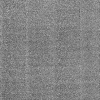
Atmospheric dust classification: dusty